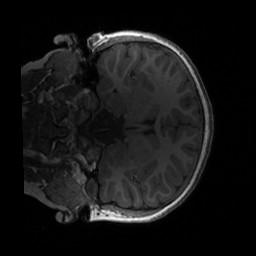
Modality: T1w
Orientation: coronal
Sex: female
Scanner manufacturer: siemens
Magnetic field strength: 3 T
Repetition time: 1.9 s
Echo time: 0.00243 s